Interaction volume radius: 10 \u00c5
Interaction volume height: 15 \u00c5
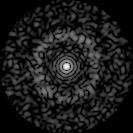
Disorder parameter: 0.8306